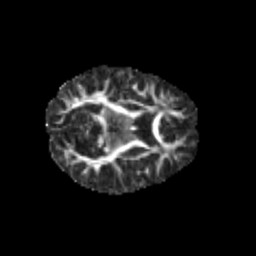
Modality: FA
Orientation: axial
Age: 5
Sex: female
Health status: healthy